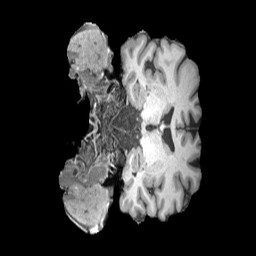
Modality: T1w
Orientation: coronal
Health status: healthy